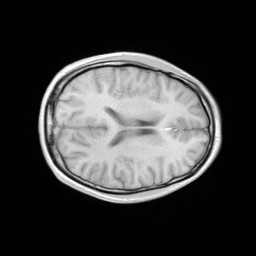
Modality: FLASH
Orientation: axial
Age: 23
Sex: male
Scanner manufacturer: siemens
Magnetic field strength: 3 T
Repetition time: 0.245 s
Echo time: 0.0026 s